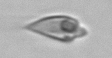
Label: Oxytoxum